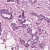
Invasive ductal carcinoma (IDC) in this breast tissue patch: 1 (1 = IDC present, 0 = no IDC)